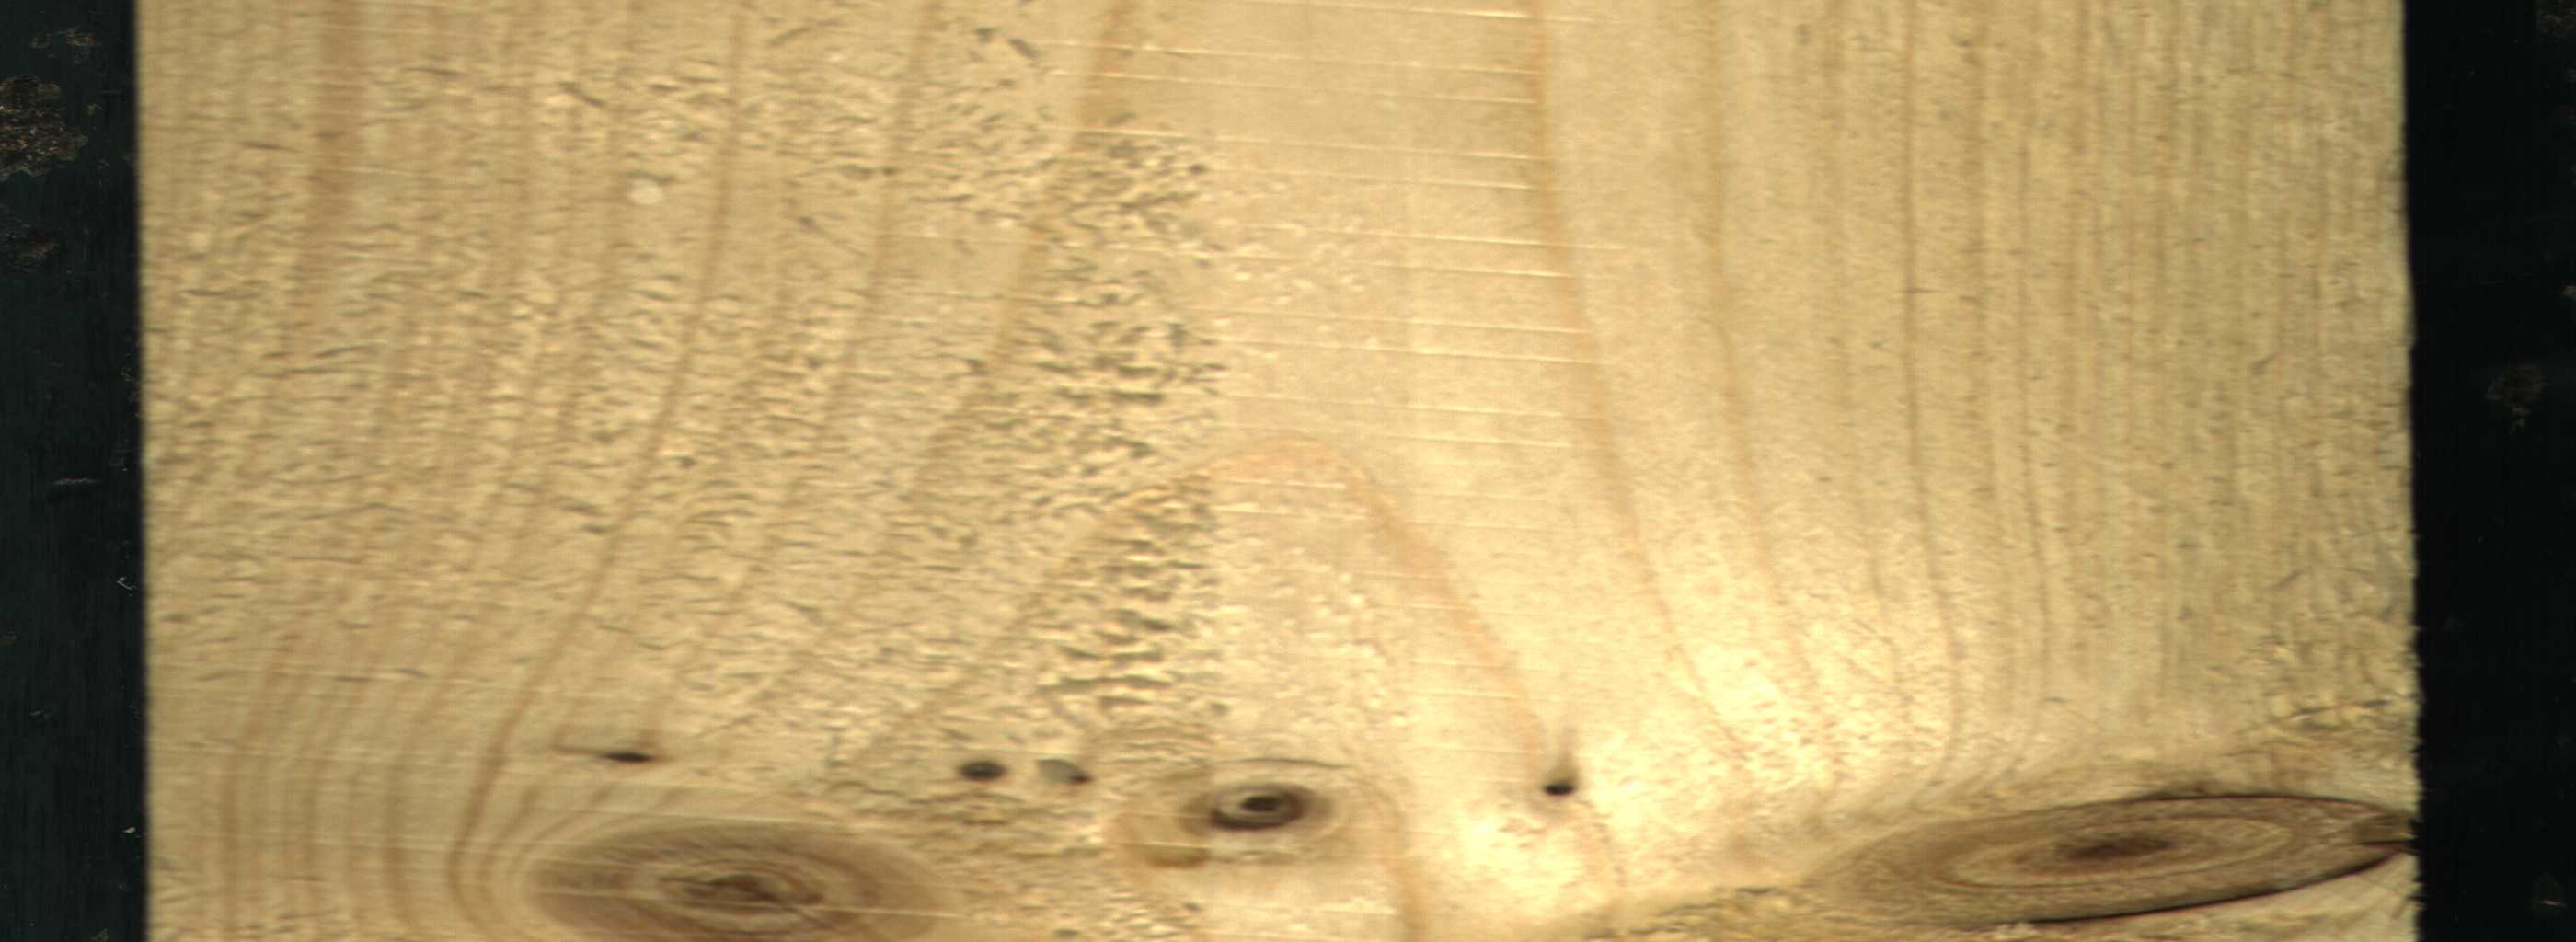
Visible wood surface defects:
Dead_Knot
Dead_Knot
Dead_Knot
Live_Knot
Live_Knot
Live_Knot